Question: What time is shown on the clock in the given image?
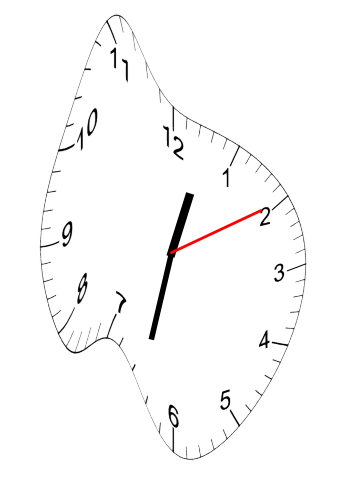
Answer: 12:32:10